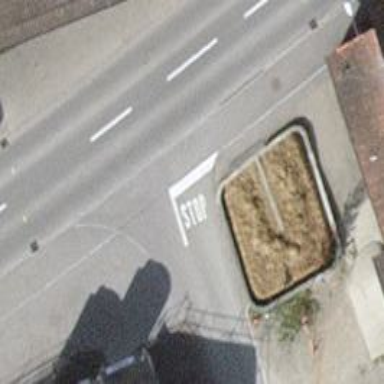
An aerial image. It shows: Road with stop sign.